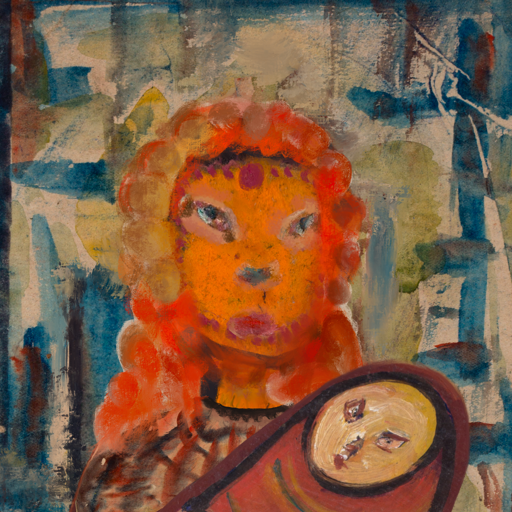
Background: Orphan, Head And Neck Front: Doll, Face Front: Boggyland, Bust: Orphan, Hair Front: Rupkatha, Head Accessory: Blank, Second Necklace: Blank, Necklace: Blank, Baby: After_Raid_Baby